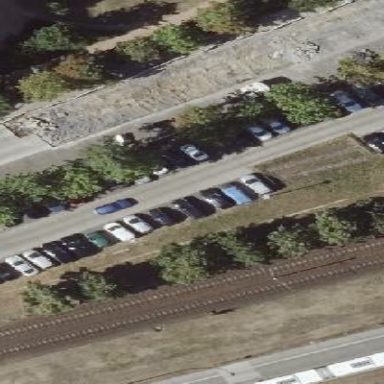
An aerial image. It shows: Street-side parking area with concrete surface.